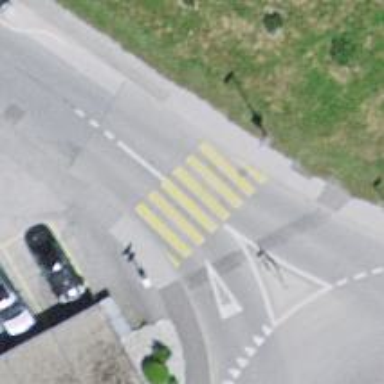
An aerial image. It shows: Zebra crossing on the road.